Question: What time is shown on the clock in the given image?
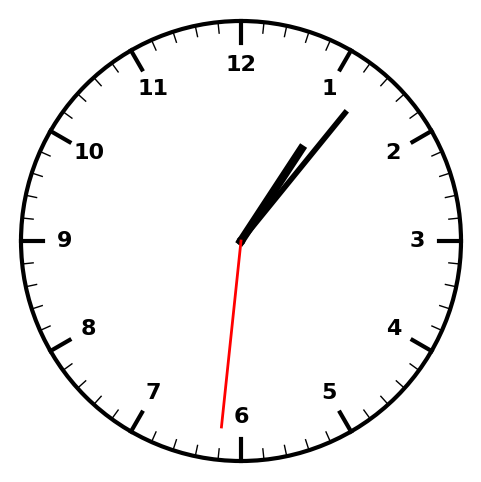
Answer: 01:06:31